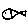
Label: fish